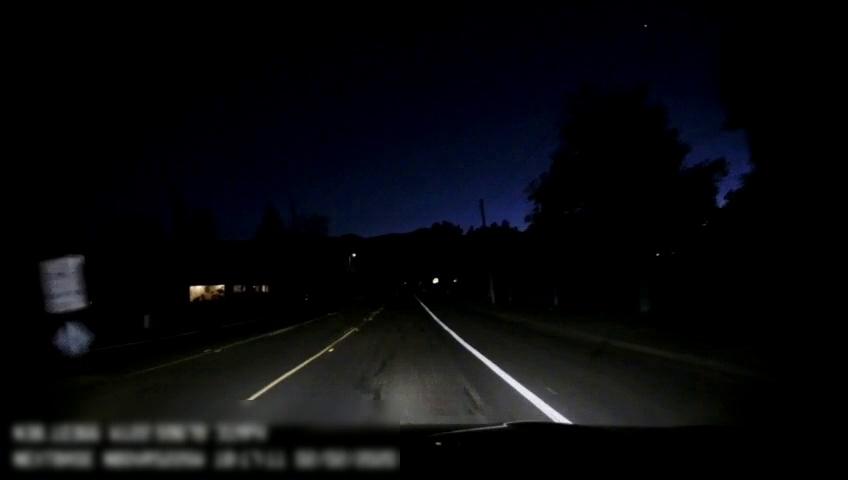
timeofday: Night
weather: Other
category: Drivable Space
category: Lanes | Alternate Lane
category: Lanes | Opposite Lane
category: Lanes | Alternate Lane
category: Lanes | Opposite Lane